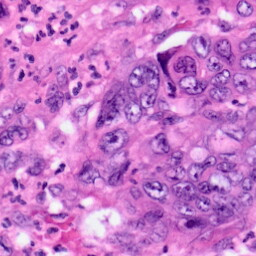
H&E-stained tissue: Pancreatic